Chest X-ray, AP view. Patient: 54 years old, sex M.
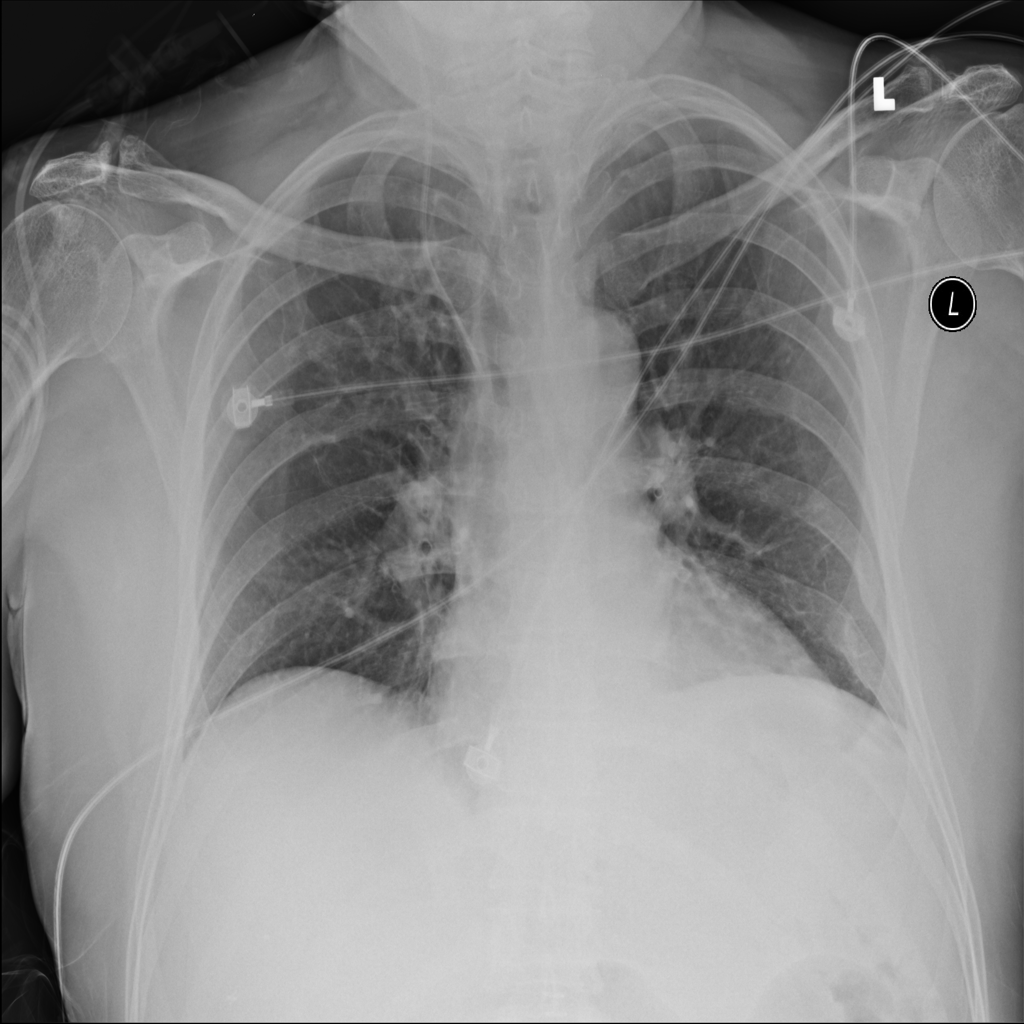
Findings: No Finding